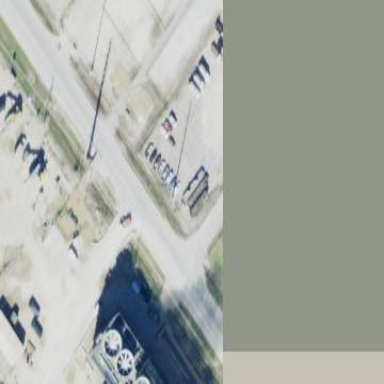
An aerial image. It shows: Industrial building.